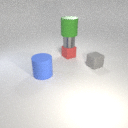
large blue rubber cylinder in front of small gray rubber cube